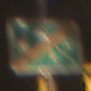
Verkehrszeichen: EndeVerkehrsberuhigterBereich
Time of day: Night
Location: Outdoor (Urban)
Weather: Clear
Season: NotSpecified
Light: Artificial